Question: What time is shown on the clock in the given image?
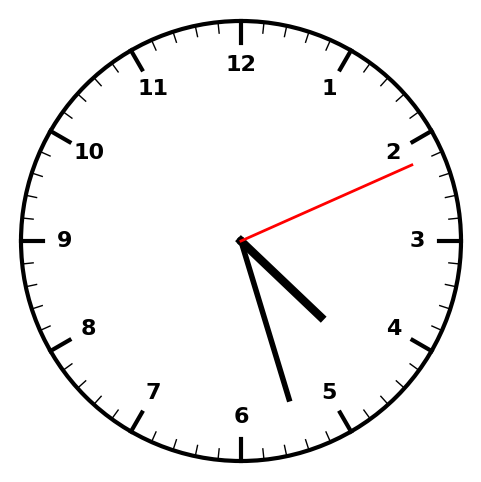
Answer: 04:27:11